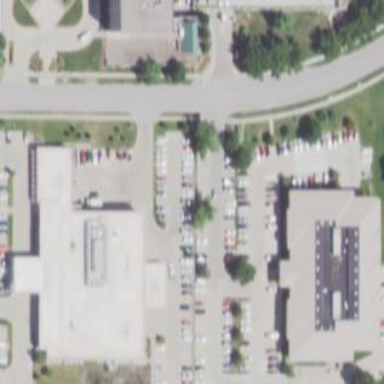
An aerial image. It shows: Office building.